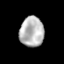
Tissue: prostate
Cell type: Epithelial cells
Senescence score: 0.3587
Nuclear area (px): 711
Mean DAPI intensity: 183.444